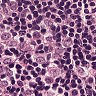
Metastatic tissue present: yes